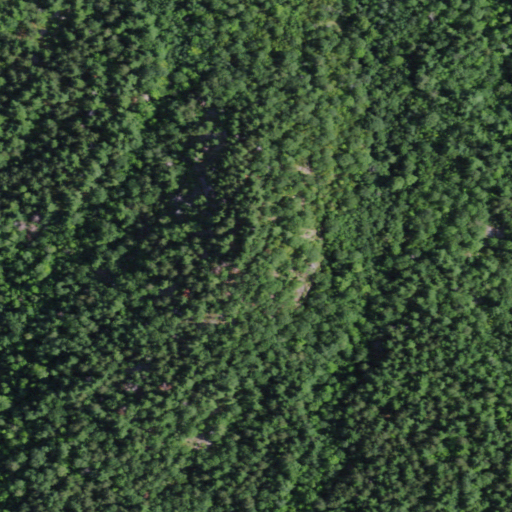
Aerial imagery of mountain in New York named Paddy Mountain containing mixed forest, deciduous forest, evergreen forest, and herbaceous wetlands